Field crop: maize
Growth stage: 2
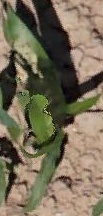
Species: maize